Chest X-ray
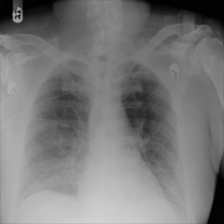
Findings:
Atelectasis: negative
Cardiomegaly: negative
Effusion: negative
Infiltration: negative
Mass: negative
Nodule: negative
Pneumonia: negative
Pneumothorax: negative
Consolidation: negative
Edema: negative
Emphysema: negative
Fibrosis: negative
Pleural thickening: negative
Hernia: negative